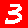
Digit: 3